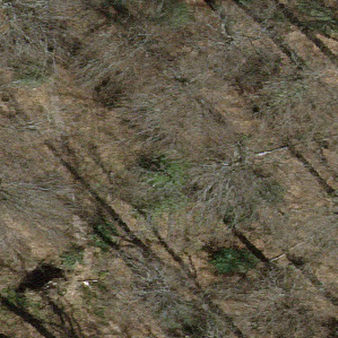
Label: other